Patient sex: F
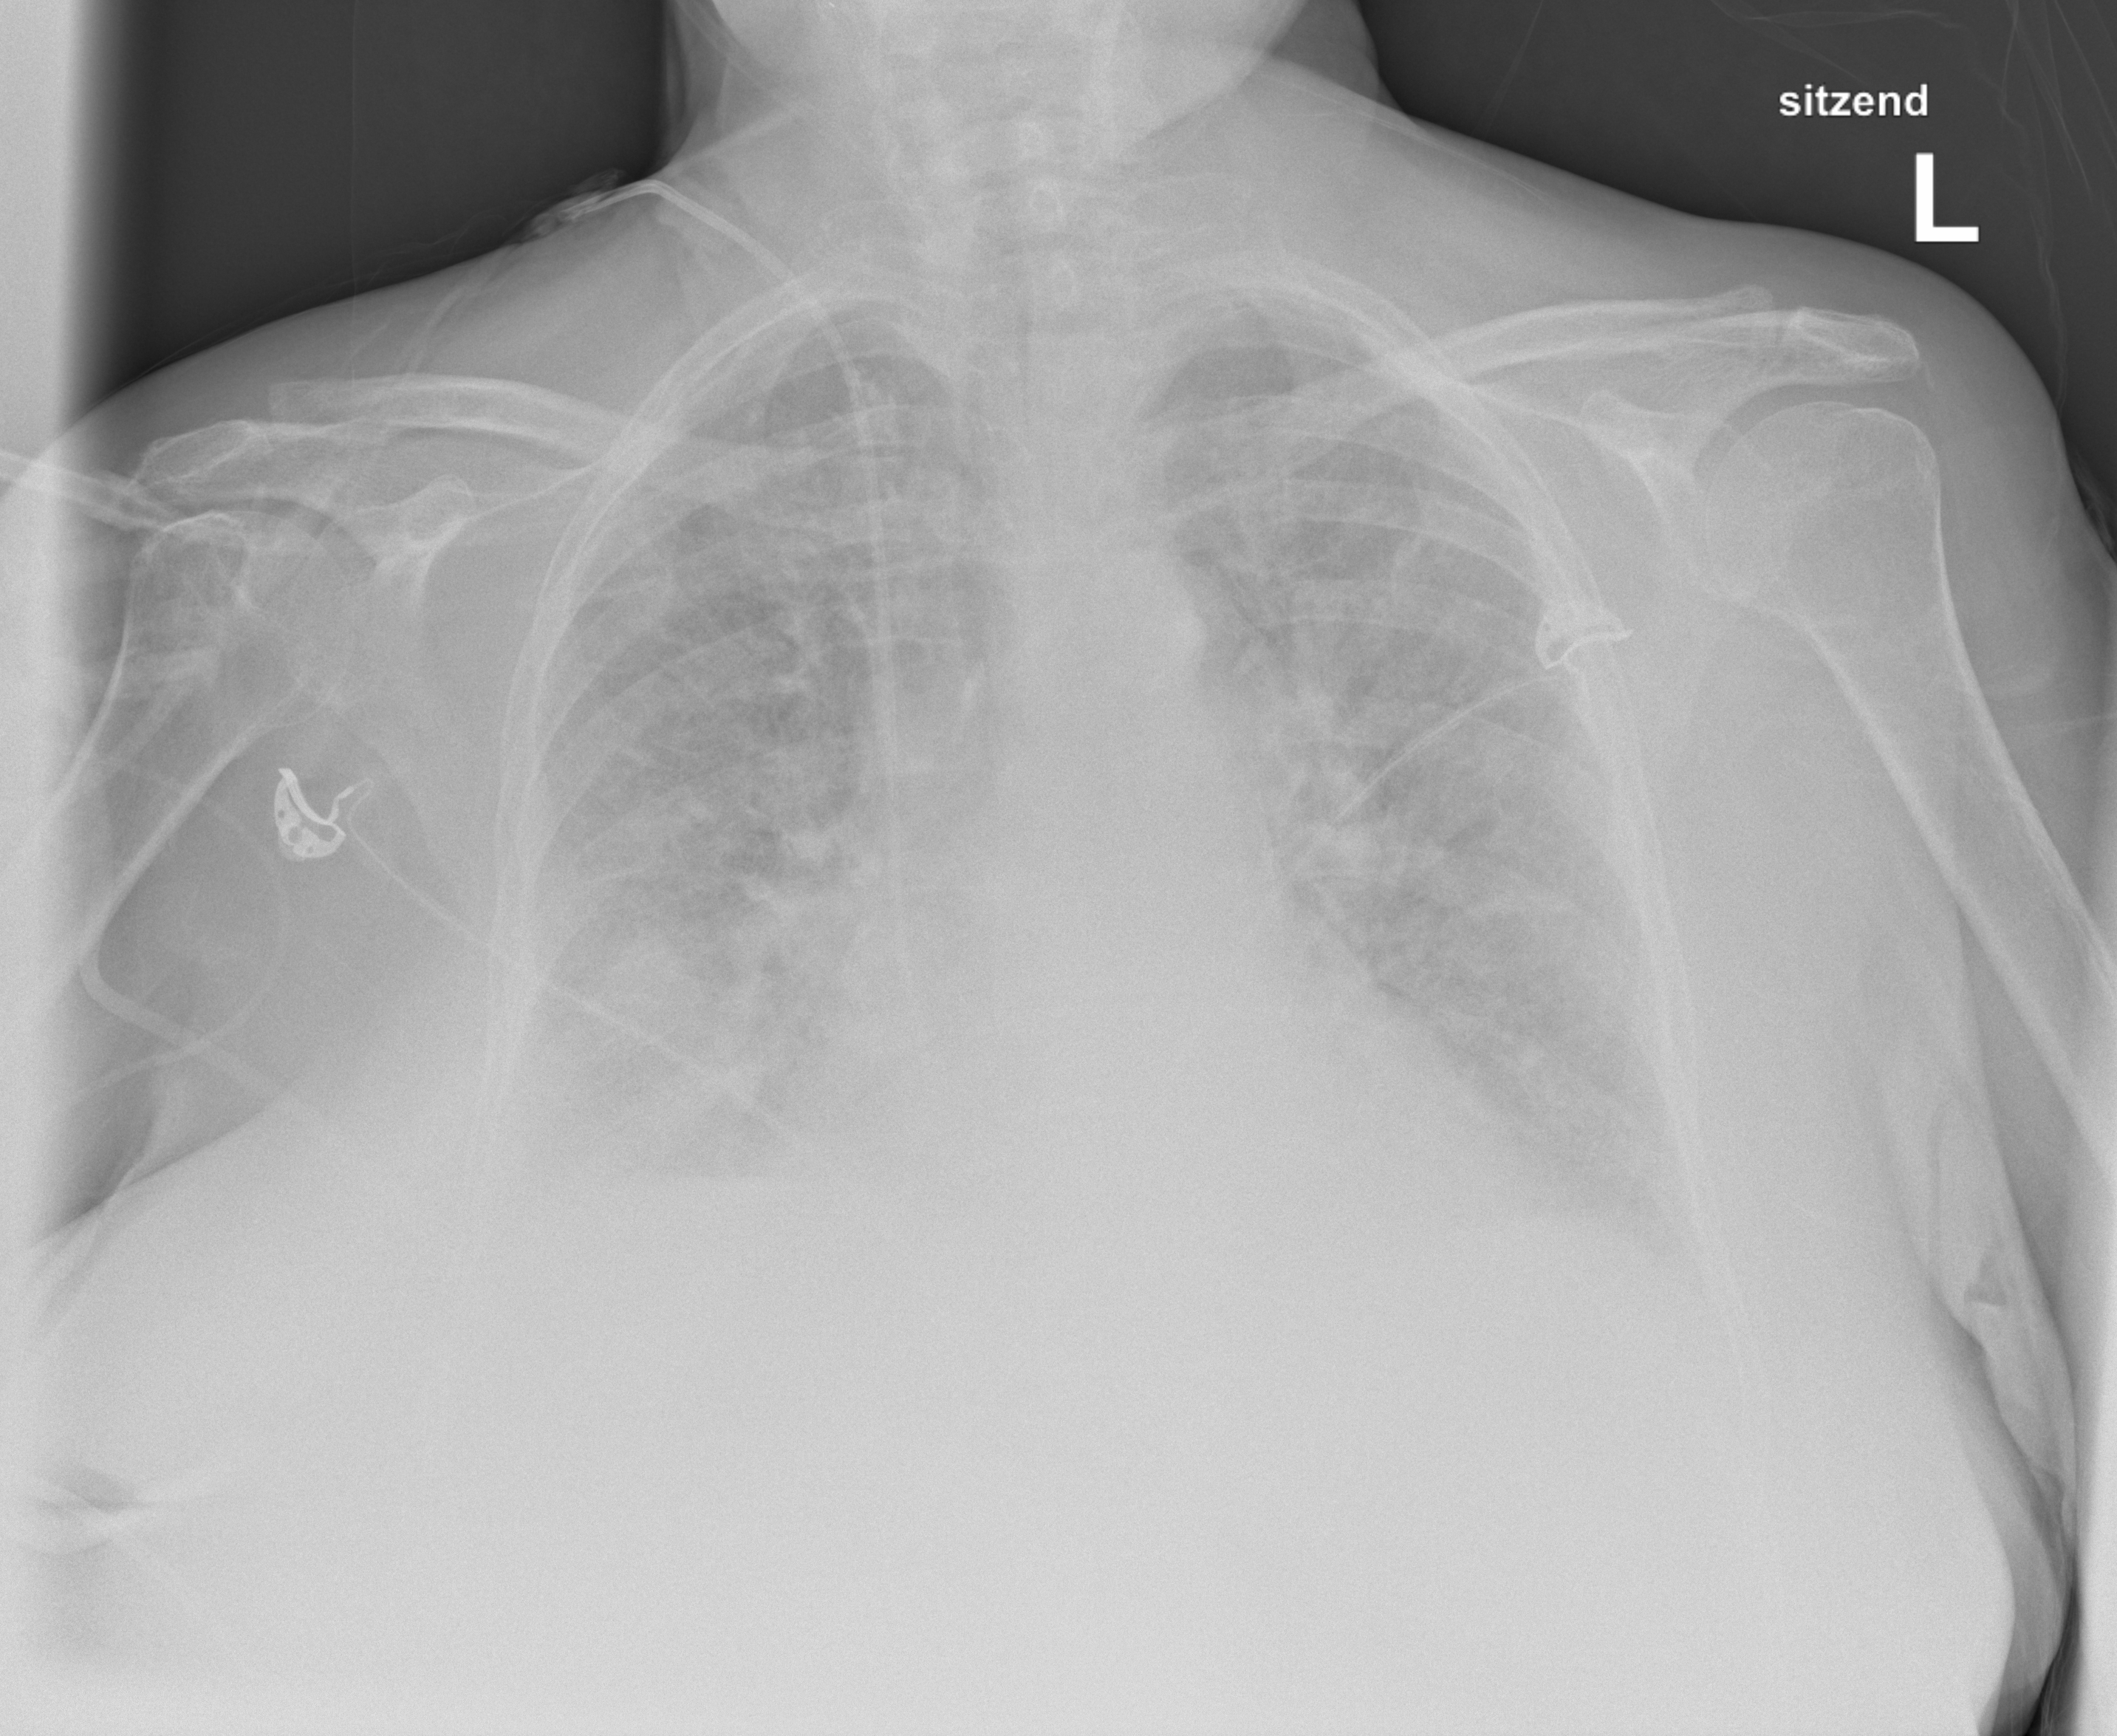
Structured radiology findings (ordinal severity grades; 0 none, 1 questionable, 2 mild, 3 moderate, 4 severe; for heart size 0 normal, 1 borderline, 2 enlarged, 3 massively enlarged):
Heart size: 2
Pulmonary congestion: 3
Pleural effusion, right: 3
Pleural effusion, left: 2
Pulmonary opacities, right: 3
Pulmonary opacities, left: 2
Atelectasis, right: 2
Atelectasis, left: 2